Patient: sex M, age 55
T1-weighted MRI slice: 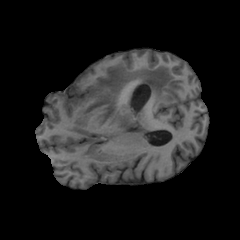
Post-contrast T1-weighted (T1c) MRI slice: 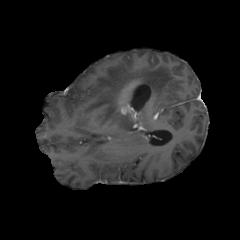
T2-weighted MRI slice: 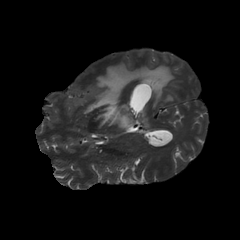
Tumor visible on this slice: yes
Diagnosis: Glioblastoma, IDH-wildtype
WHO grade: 4